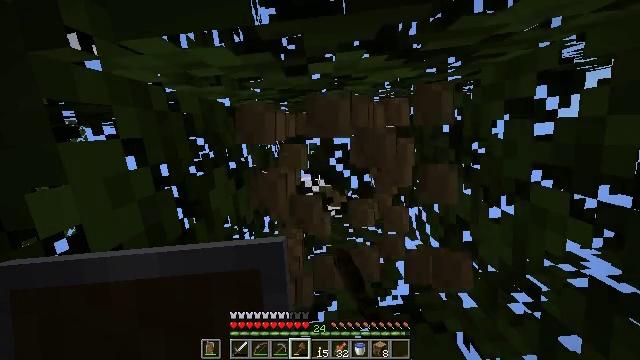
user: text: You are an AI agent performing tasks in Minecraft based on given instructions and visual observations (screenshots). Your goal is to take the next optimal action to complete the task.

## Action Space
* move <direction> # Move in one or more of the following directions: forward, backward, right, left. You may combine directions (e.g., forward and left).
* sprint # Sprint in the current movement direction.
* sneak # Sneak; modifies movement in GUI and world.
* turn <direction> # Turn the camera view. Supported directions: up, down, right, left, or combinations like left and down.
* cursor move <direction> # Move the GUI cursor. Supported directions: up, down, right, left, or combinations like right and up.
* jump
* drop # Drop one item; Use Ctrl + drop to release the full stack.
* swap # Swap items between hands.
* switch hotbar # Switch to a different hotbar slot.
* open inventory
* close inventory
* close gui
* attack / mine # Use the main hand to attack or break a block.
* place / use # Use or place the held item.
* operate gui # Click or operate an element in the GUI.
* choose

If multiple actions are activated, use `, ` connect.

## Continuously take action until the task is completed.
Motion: motion action
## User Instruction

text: Break the tree to get oak logs.
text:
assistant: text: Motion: attack / mine